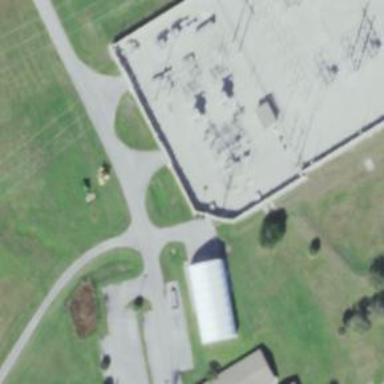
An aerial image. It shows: Outdoor distribution substation.